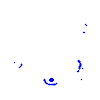
Particle: pion